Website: bh-photo
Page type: address-validator
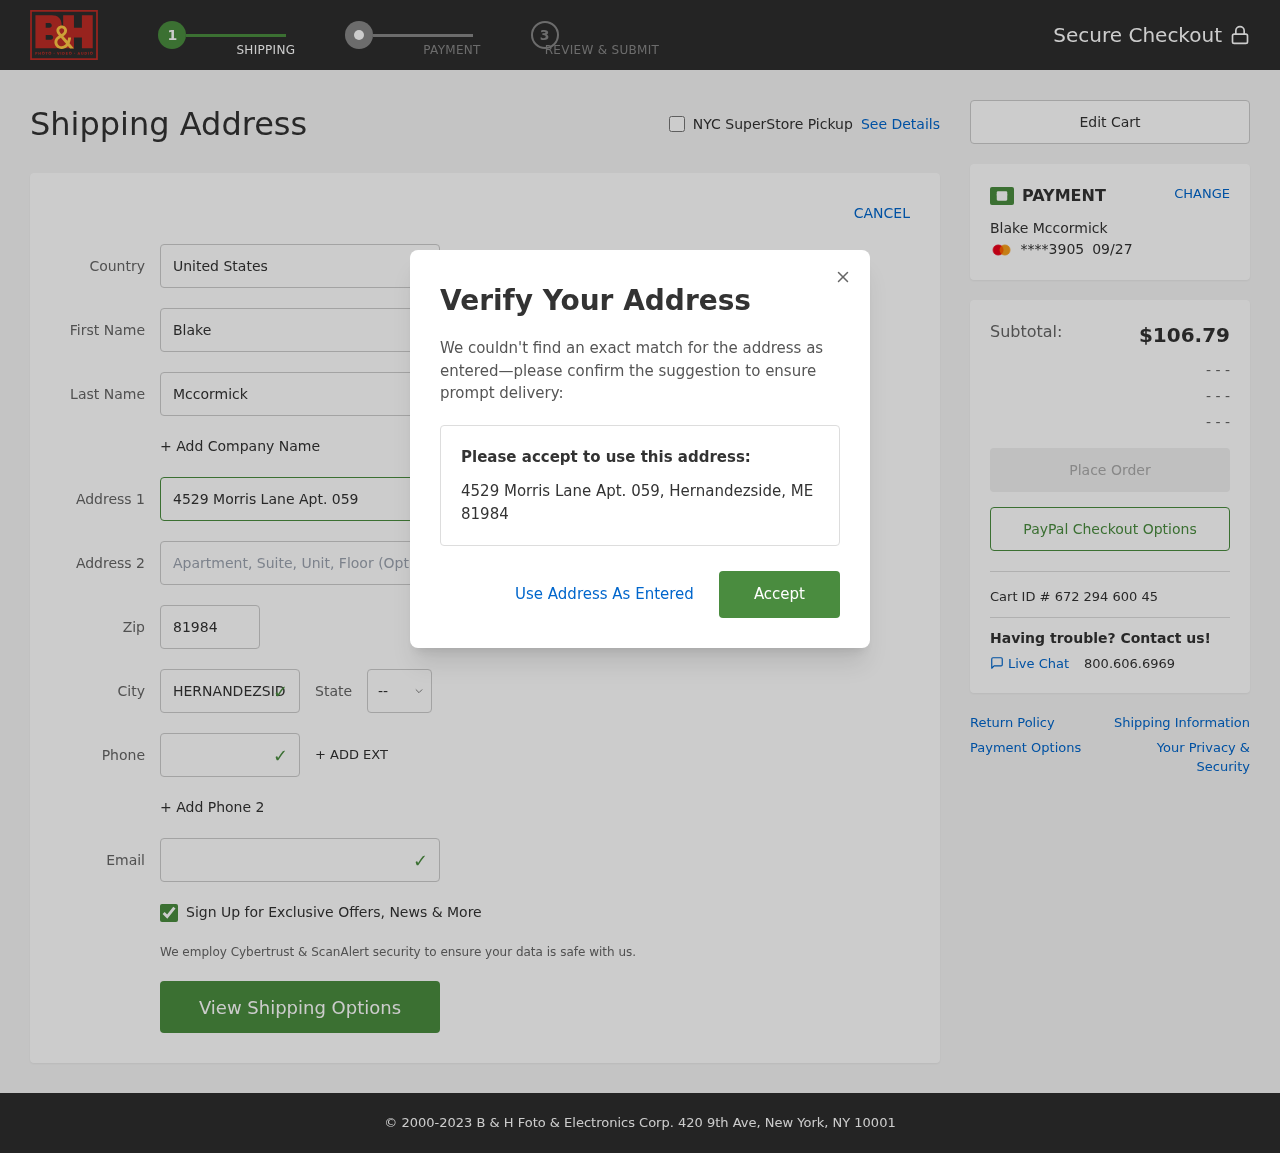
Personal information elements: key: PII_CARD_EXPIRY
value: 09/27
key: PII_CARD_LAST4
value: ****3905
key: PII_CITY
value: Hernandezside
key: PII_COUNTRY
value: United States
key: PII_EMAIL
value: blake_mccormick@hotmail.com
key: PII_FIRSTNAME
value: Blake
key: PII_FULLNAME
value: Blake Mccormick
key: PII_LASTNAME
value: Mccormick
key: PII_PHONE
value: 3996209712
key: PII_POSTCODE
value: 81984
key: PII_STATE_ABBR
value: ME
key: PII_STREET
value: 4529 Morris Lane Apt. 059
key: PII_CITY_STATE_ZIP
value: Hernandezside, ME 81984
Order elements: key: ORDER_SUBTOTAL
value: $106.79
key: ORDER_ID
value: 672 294 600 45